Question: [Sorry for my bad english]
I made a report about a job applicant profiles where the path of the applicant photo stored in the database .
I tried the following code :
'''
private void ApplicantForm_BeforePrint(object sender, System.Drawing.Printing.PrintEventArgs e)
{
objectDataSource1.Fill();
// this.xrPictureBox1.ImageUrl = @"\10.10.101.186\photo" + Report.GetCurrentColumnValue("APPLICANT_PHOTO");
}
'''
But all the photos that displayed was a picture of the first applicant.
Is there anything wrong with my code ?

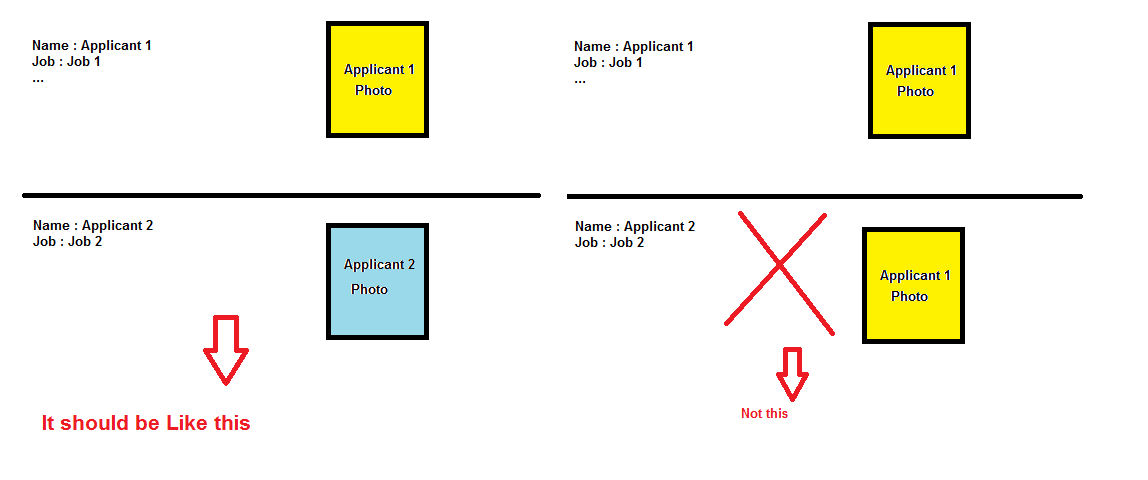
Answer: You must put the code in the event BeforePrint of xrPictureBox1 :
'''
private void xrPictureBox1_BeforePrint(object sender, System.Drawing.Printing.PrintEventArgs e)
{
xrPictureBox1.ImageUrl = @"\10.10.101.186\photo" + Report.GetCurrentColumnValue("APPLICANT_PHOTO");
}
'''